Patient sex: F
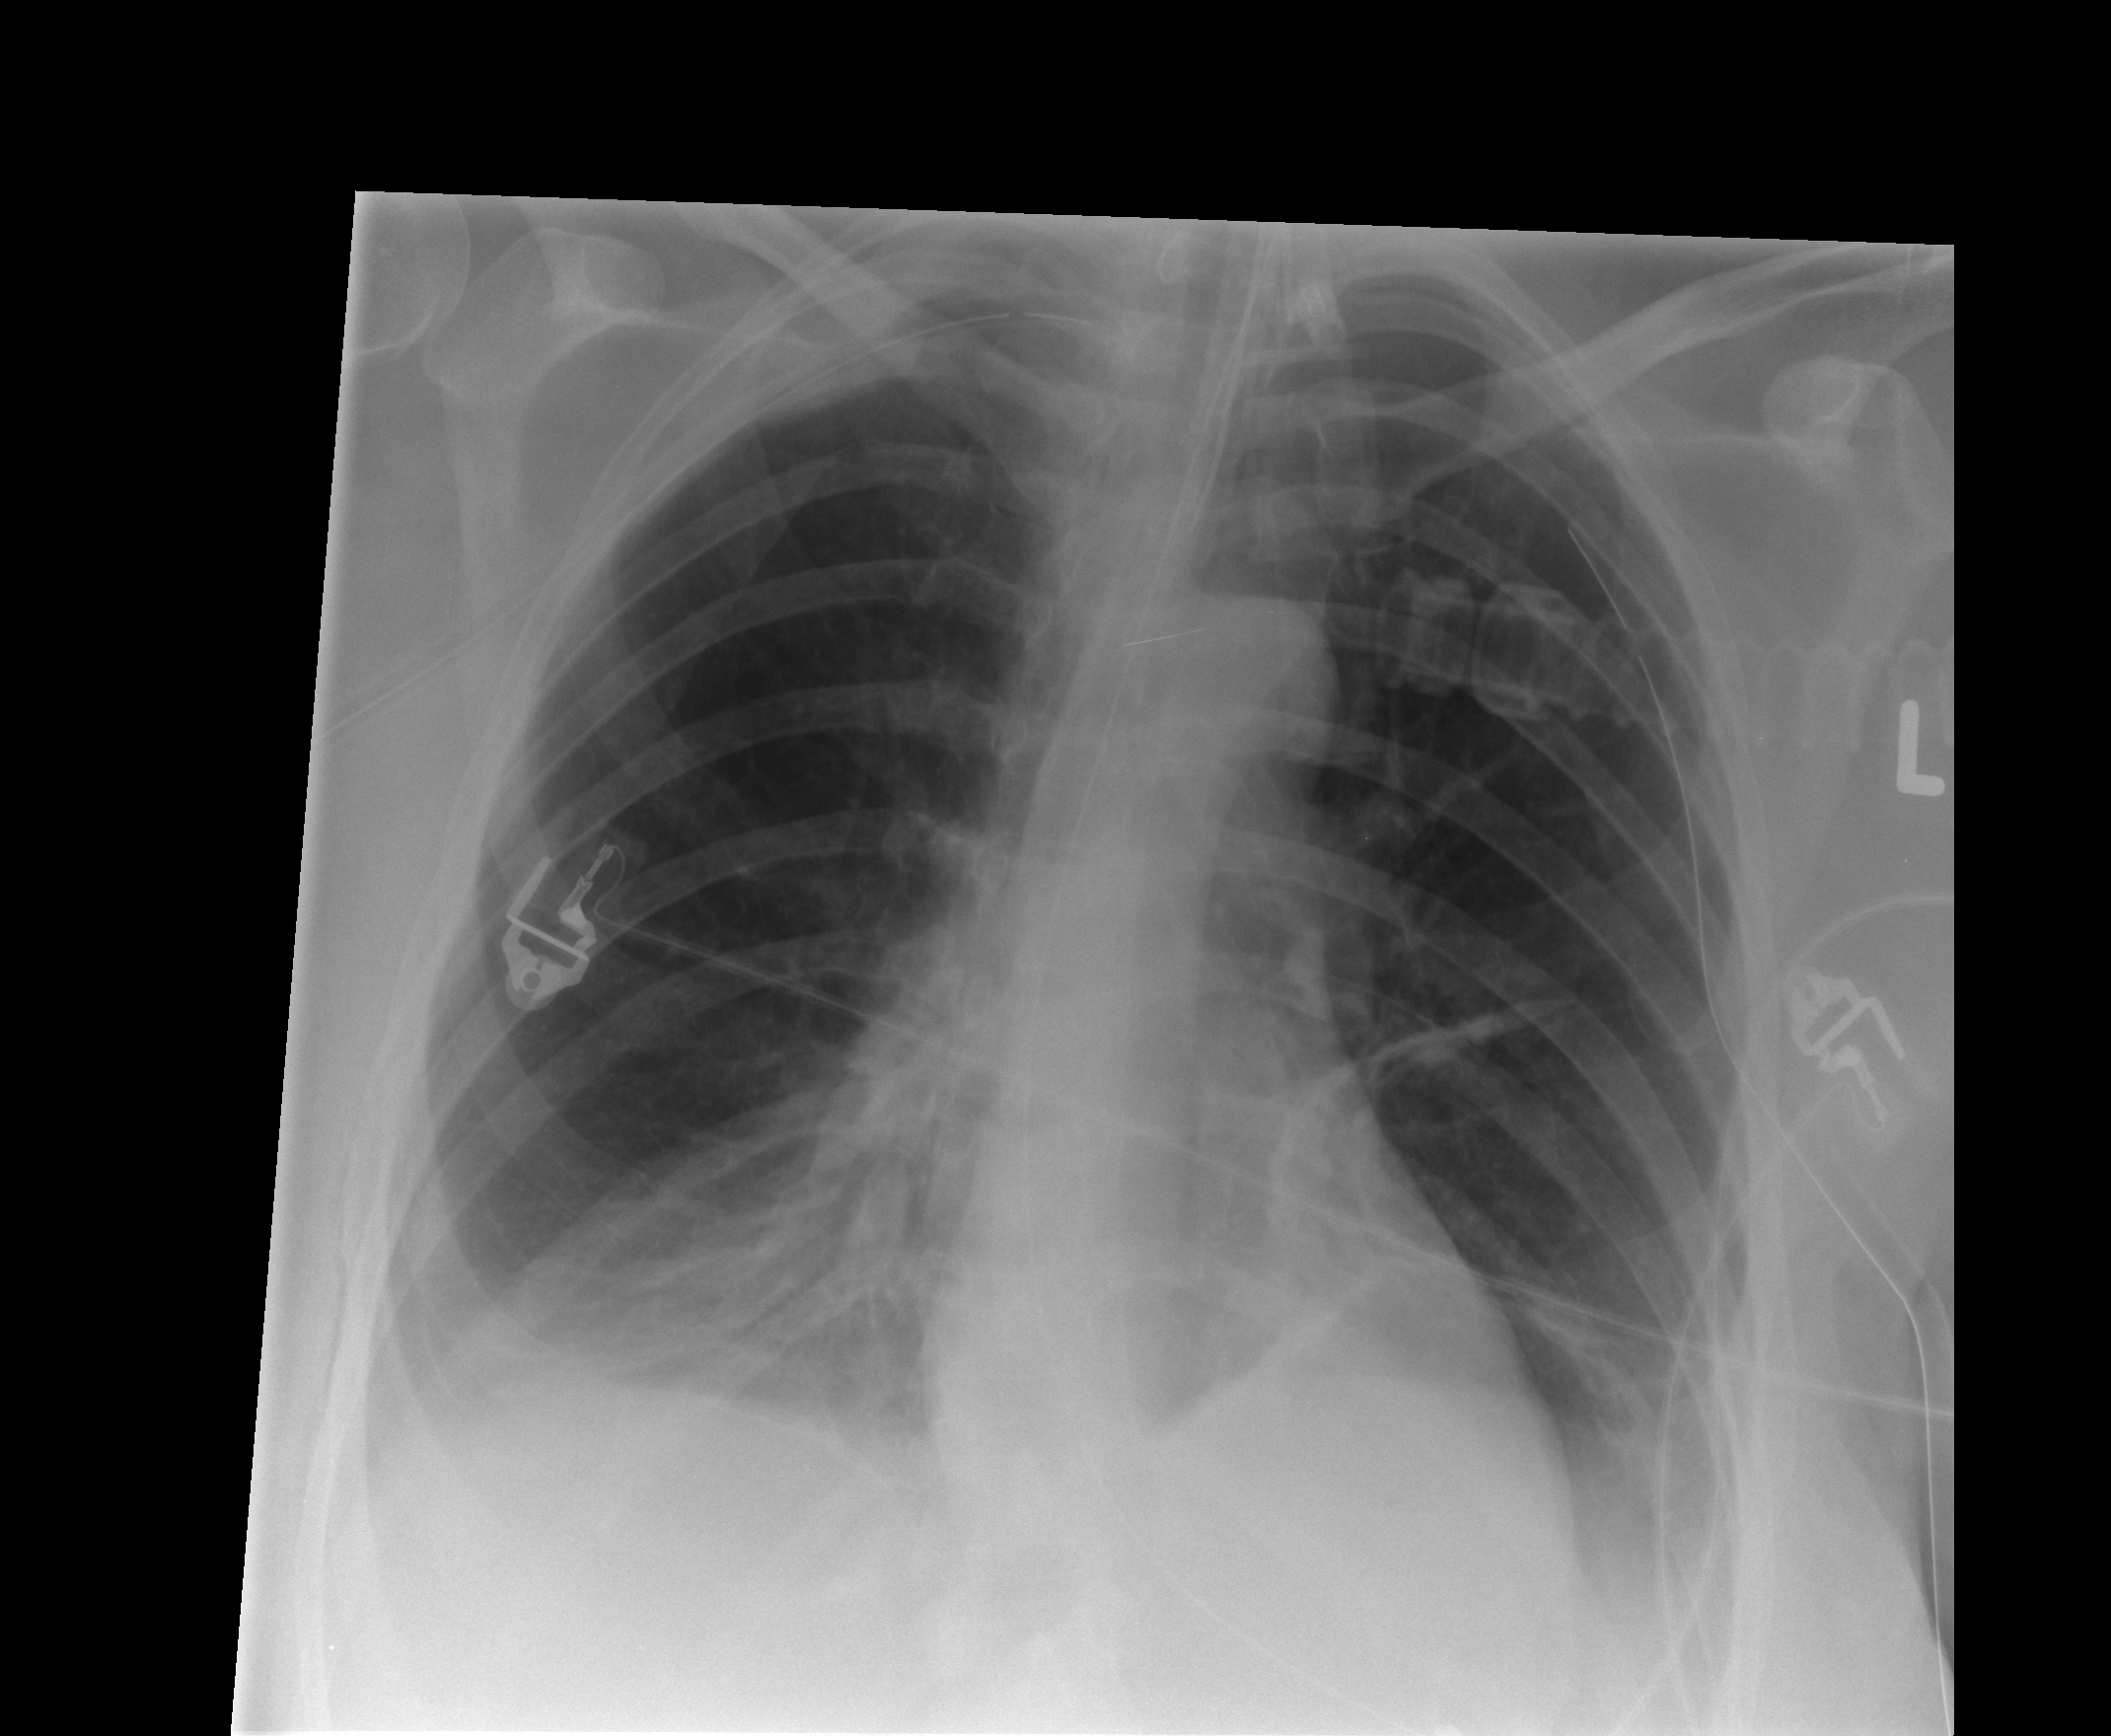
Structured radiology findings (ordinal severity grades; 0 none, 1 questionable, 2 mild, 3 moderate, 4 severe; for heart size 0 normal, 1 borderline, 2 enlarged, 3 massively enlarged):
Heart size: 0
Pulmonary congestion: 0
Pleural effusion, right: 1
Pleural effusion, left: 1
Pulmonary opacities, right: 0
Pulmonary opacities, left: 0
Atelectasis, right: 3
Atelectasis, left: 2